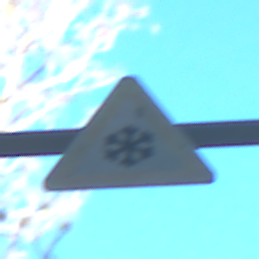
Verkehrszeichen: SchneeOderEisglaette
Umgebung: Outdoor, Nature
Tageszeit: MorningAfternoon
Wetter: Clear
Licht: Natural
Jahreszeit: NotSpecified
Kontrast: LowContrast